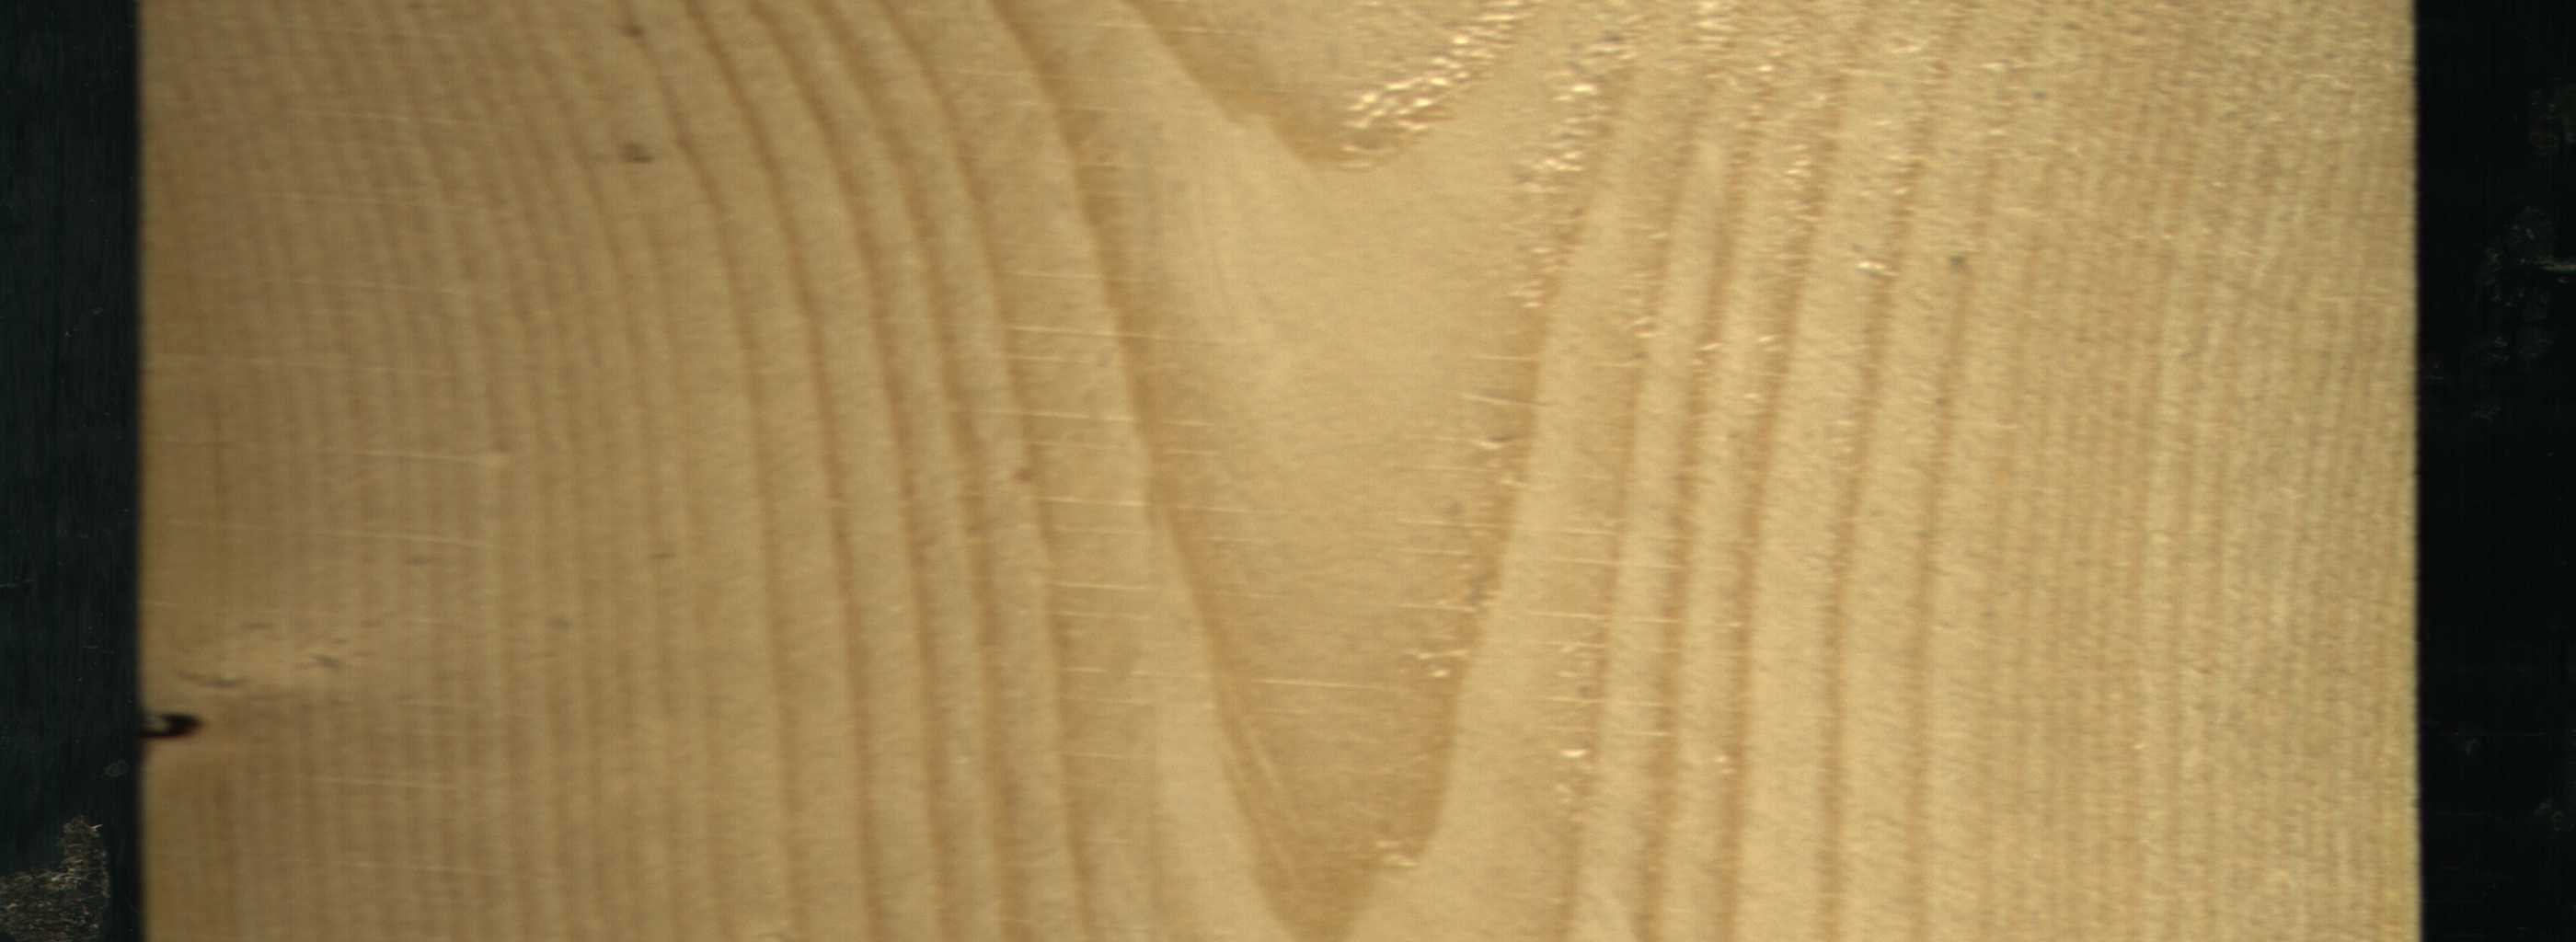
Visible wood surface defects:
Knot_missing